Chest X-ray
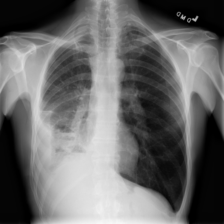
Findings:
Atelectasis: negative
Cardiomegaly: negative
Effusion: positive
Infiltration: positive
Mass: negative
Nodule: negative
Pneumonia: negative
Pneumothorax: negative
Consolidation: negative
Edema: negative
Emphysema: negative
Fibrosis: negative
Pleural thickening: negative
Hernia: negative